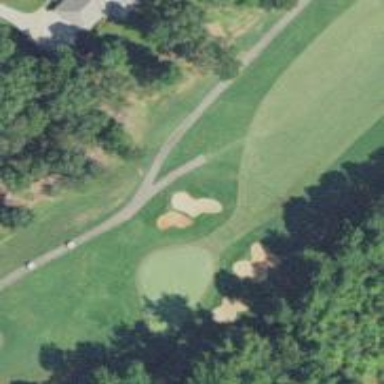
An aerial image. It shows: Pathway for golfing.